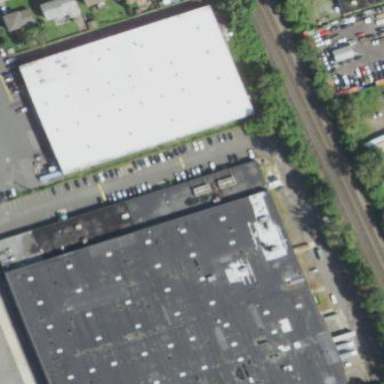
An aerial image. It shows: Commercial building.